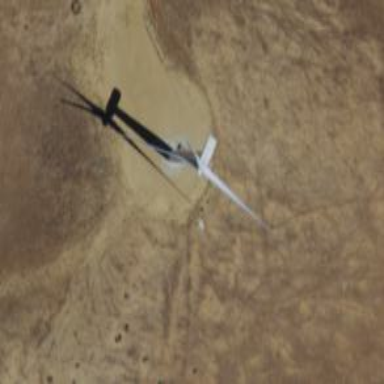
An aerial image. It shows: Wind generator with horizontal axis. The generator is wind turbine.